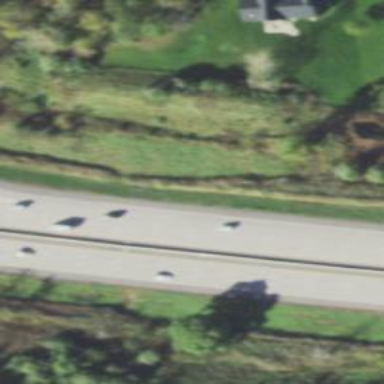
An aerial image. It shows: Motorway junction.